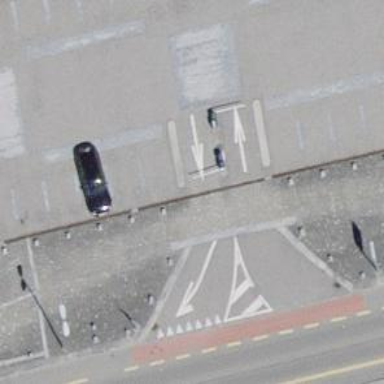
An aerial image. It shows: Lift gate barrier.